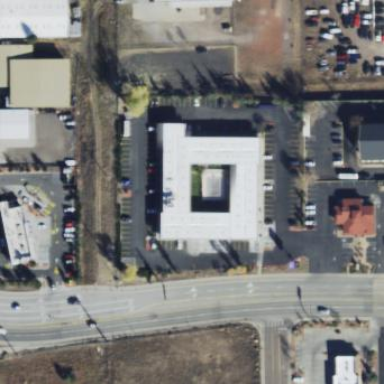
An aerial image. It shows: Motel building.